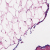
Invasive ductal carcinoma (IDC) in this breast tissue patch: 0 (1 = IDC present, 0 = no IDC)